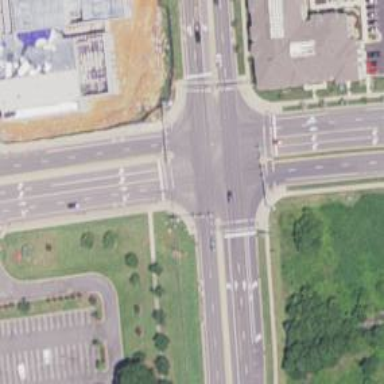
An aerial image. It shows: Crossing road.